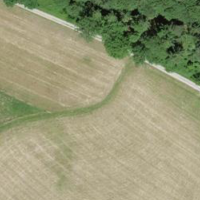
EUNIS habitat code: 52
Species observed at this site:
Stellaria graminea
Sambucus racemosa